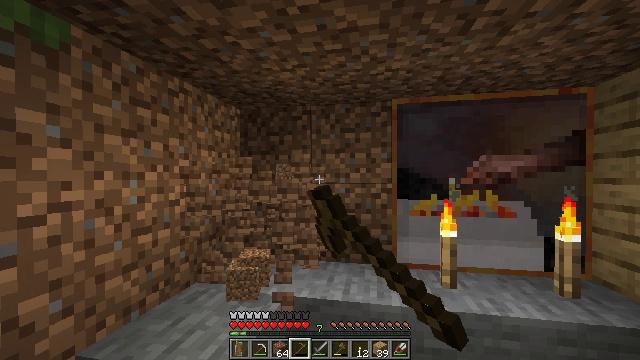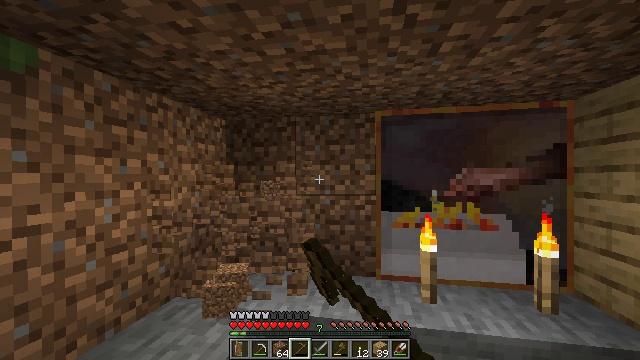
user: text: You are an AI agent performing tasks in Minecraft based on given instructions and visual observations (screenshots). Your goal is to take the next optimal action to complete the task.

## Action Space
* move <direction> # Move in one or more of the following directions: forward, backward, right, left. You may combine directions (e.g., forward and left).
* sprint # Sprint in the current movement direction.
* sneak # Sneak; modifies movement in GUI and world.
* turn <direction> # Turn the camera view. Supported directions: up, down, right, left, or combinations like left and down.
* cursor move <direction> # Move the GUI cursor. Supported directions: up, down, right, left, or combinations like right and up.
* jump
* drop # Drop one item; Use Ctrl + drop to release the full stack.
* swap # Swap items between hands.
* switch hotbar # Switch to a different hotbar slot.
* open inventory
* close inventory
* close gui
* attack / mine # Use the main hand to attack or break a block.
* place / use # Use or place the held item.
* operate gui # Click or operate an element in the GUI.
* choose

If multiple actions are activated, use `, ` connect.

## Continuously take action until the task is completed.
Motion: motion action
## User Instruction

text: Gather dirt.
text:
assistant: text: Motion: move right, attack / mine
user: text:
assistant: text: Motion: attack / mine